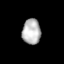
Tissue: lung
Cell type: Epithelial cells
Senescence score: 0.1393
Nuclear area (px): 459
Mean DAPI intensity: 182.802